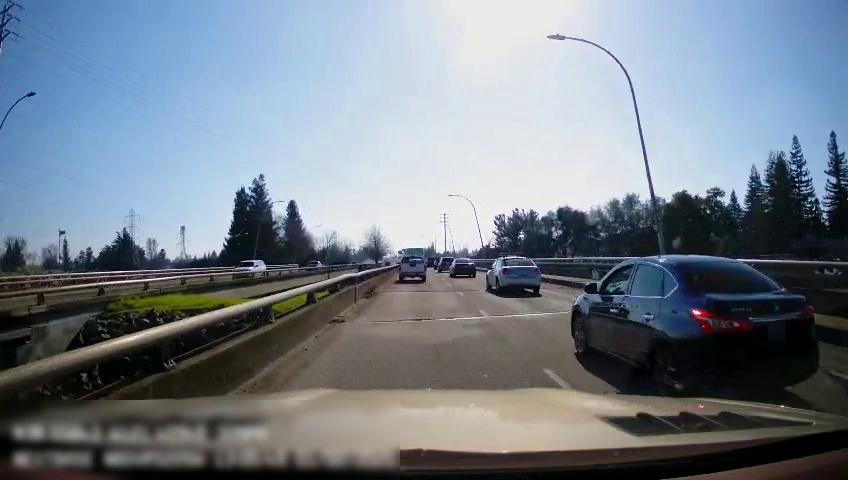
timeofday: Day
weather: Sunny
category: Drivable Space
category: Vehicles | Car
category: Vehicles | Car
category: Vehicles | Truck
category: Vehicles | Truck
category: Vehicles | Truck
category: Vehicles | Car
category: Vehicles | Car
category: Vehicles | SUV
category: Vehicles | Car
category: Lanes | Alternate Lane
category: Lanes | Alternate Lane